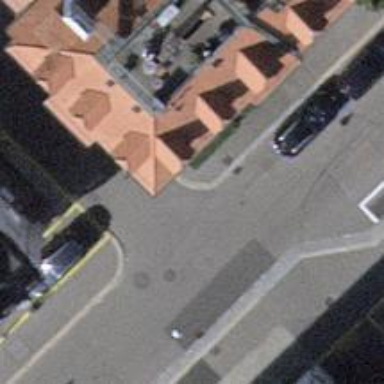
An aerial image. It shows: Sidewalk along the footway.